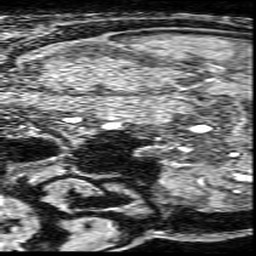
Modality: angio
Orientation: sagittal
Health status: ill
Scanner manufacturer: philips
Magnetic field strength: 3 T
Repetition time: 0.01875 s
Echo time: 0.003474 s